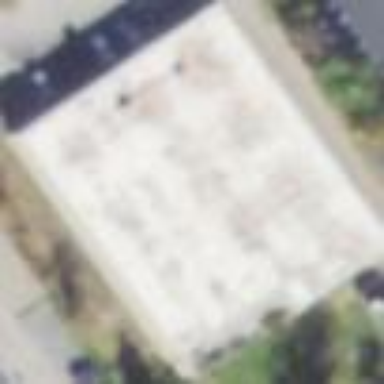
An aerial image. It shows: Warehouse.